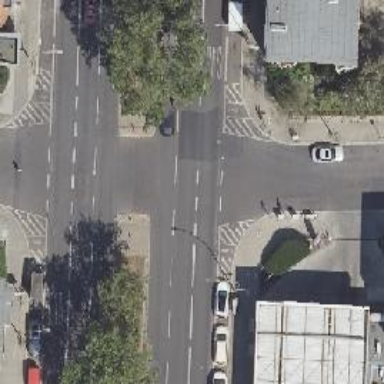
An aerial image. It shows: Unmarked crossing on asphalt footway.